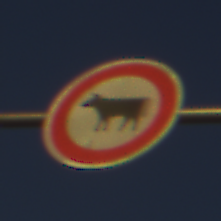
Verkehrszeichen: VerbotViehtrieb
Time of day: SunriseSunset
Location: Outdoor (Nature)
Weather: Clear
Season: NotSpecified
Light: Natural